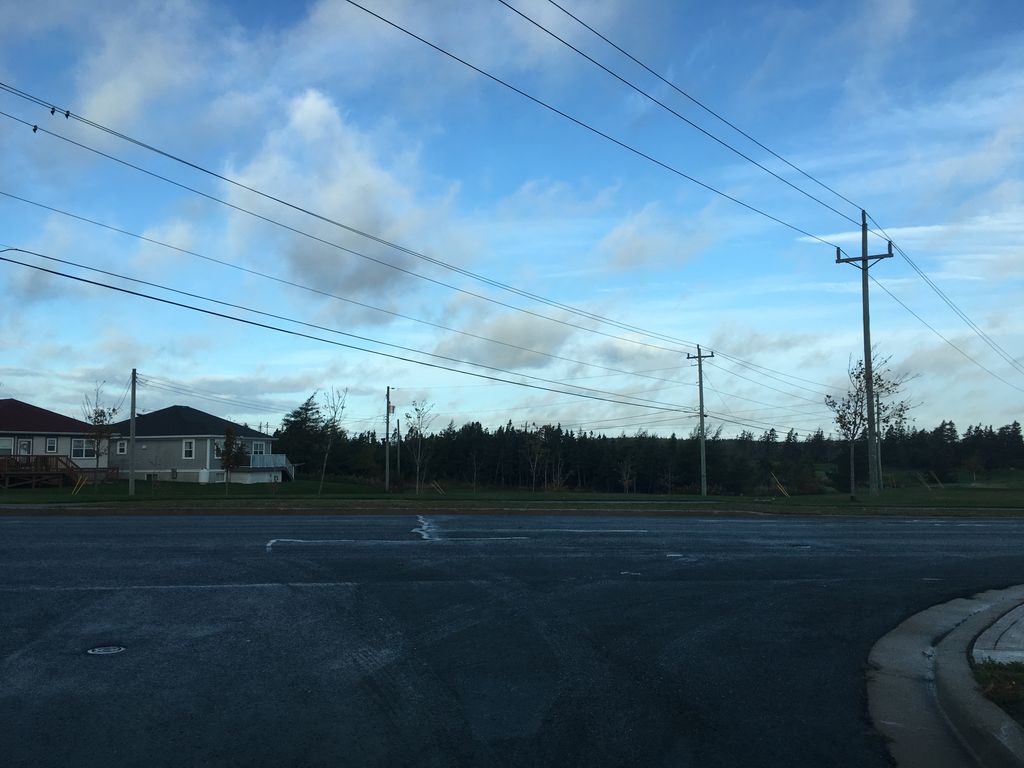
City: st_johns